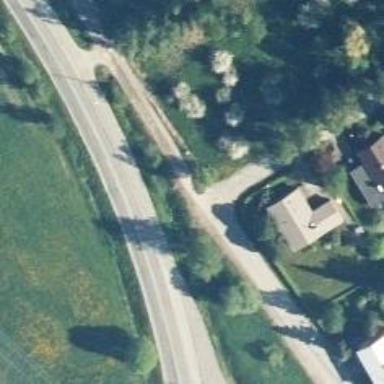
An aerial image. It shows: Asphalt cycle track.